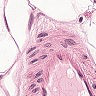
Metastatic tissue present: no